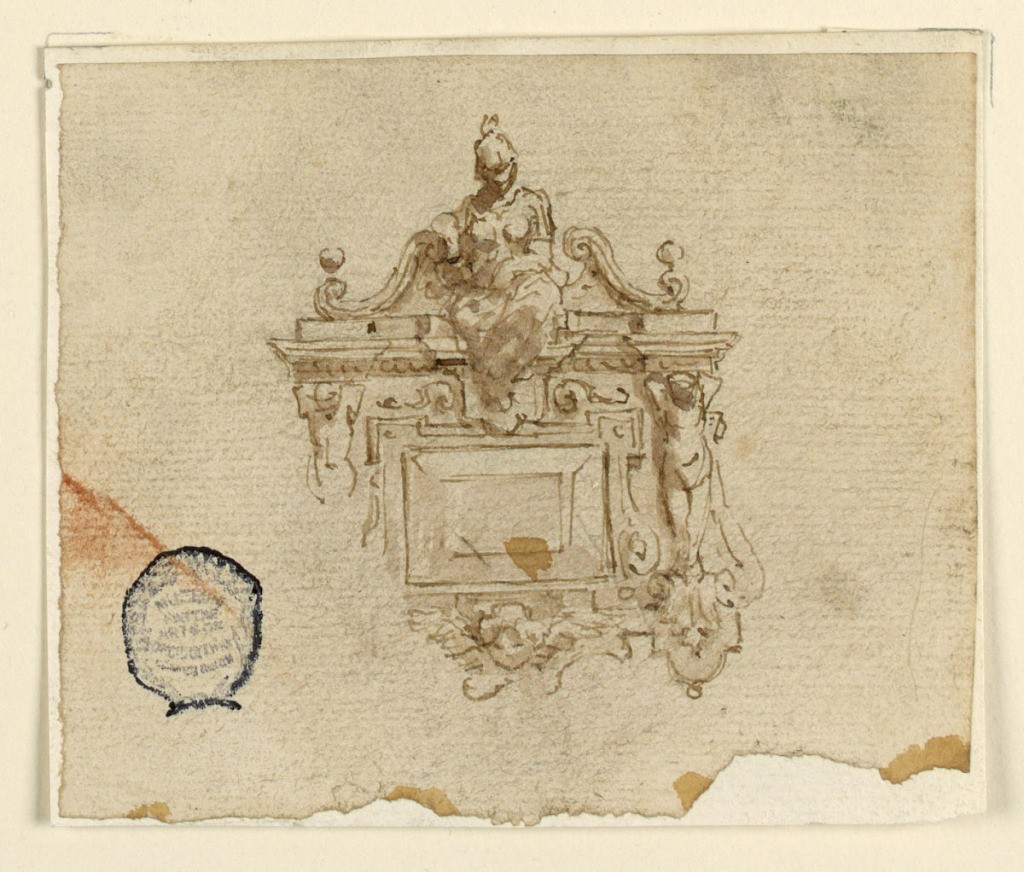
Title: Design for Pendant with Woman in Helmet
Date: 16th century
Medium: Graphite, pen and ink, brush and sepia on paper
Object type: Drawing
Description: A female figure wearing a helmet is seated within a broken pediment, on an escutcheon. Below, two term figures flank a center tablet. Winged head below.